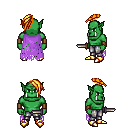
a pixel art fantasy rpg character, male body template, orc, green skin, maroon tattered cape, metal pants, light blonde long mohawk hairstyle, leather bracers, gold boots, dagger, four views (front, back, left, right), 2x2 character sprite sheet, small pixel art, hard edges, no anti-aliasing